Question: I trying to set the icon width at 100% of the svg container. This is my problem:

And this is the code for SVG icon
'''
<svg version="1.1" id="Layer_1" xmlns="http://www.w3.org/2000/svg" xmlns:xlink="http://www.w3.org/1999/xlink" x="0px" y="0px"
viewBox="0 0 100 100" enable-background="new 0 0 100 100" xml:space="preserve" class="icon">
<path width="100px" height="100px" fill-rule="evenodd" clip-rule="evenodd" d="M79.941,43.641h-4c-1.104,0-2-0.895-2-2c0-1.104,0.896-1.998,2-1.998h4
c1.104,0,1.999,0.895,1.999,1.998C81.94,42.747,81.046,43.641,79.941,43.641z M72.084,30.329c-0.781,0.781-2.047,0.781-2.828,0
c-0.781-0.78-0.781-2.047,0-2.827l2.828-2.828c0.781-0.781,2.047-0.781,2.828,0c0.781,0.78,0.781,2.047,0,2.828L72.084,30.329z
M69.137,45.936L69.137,45.936c1.749,2.086,2.806,4.77,2.806,7.706l0,0c0,5.227-3.349,9.66-8.014,11.305
c-0.027-1.336-0.434-2.66-1.222-3.807c3.054-1.127,5.235-4.055,5.235-7.498c0-4.418-3.581-8-7.999-8
c-1.601,0-3.083,0.482-4.333,1.291c-1.232-5.316-5.974-9.29-11.665-9.29c-6.626,0-11.998,5.372-11.998,11.999
c0,1.404,0.254,2.746,0.697,4h0.015c0.975,2.74,2.895,5.031,5.395,6.445l-0.058,0.057c-0.98,0.98-1.596,2.184-1.872,3.445
c-3.751-2.107-6.551-5.686-7.652-9.947l0,0c-0.33-1.281-0.524-2.617-0.524-4c0-8.836,7.163-15.998,15.998-15.998
c1.572,0,3.089,0.232,4.523,0.654c2.195-2.827,5.618-4.654,9.475-4.654c6.627,0,11.999,5.372,11.999,11.998
C69.942,43.157,69.649,44.602,69.137,45.936z M57.943,33.644c-2.212,0-4.214,0.898-5.662,2.35c2.34,1.436,4.286,3.453,5.629,5.853
c0.664-0.113,1.337-0.205,2.033-0.205c2.126,0,4.118,0.559,5.85,1.527l0,0c0.096-0.494,0.149-1.004,0.149-1.527
C65.942,37.225,62.361,33.644,57.943,33.644z M57.943,25.644c-1.104,0-1.999-0.895-1.999-1.999v-3.999c0-1.105,0.895-2,1.999-2
s2,0.895,2,2v3.999C59.943,24.749,59.048,25.644,57.943,25.644z M43.804,30.329l-2.828-2.827c-0.781-0.781-0.781-2.048,0-2.828
c0.78-0.781,2.047-0.781,2.828,0l2.828,2.828c0.78,0.78,0.78,2.047,0,2.827C45.851,31.11,44.584,31.11,43.804,30.329z
M42.945,60.851l2.121,2.121c1.172,1.172,1.172,3.07,0,4.242c-1.171,1.172-3.07,1.172-4.242,0c-1.171-1.172-1.171-3.07,0-4.242
L42.945,60.851z M49.944,68.849l2.121,2.121c1.172,1.172,1.172,3.072,0,4.242c-1.171,1.172-3.07,1.172-4.242,0
c-1.171-1.17-1.171-3.07,0-4.242L49.944,68.849z M56.943,60.851l2.121,2.121c1.172,1.172,1.172,3.07,0,4.242
c-1.171,1.172-3.07,1.172-4.241,0c-1.172-1.172-1.172-3.07,0-4.242L56.943,60.851z"/>
</svg>
'''
Thanks
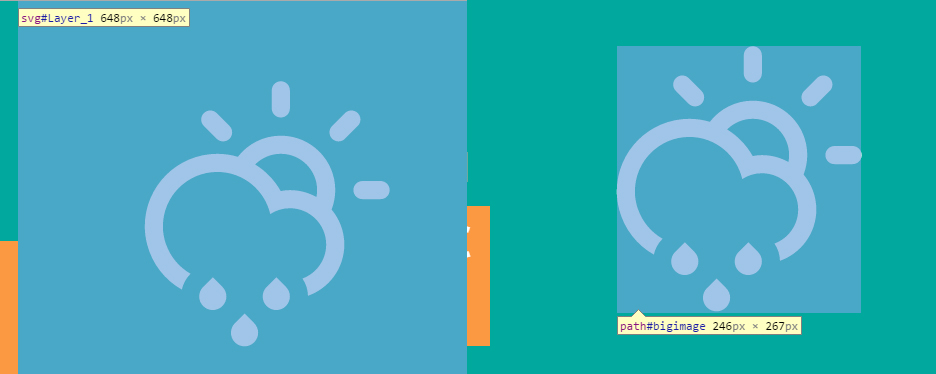
Answer: As mentioned by Robert Longson you can transform (scale) the path to the correct size and transform (translate) it to ensure it maintains the correct position
<URL>
Additional SVG Path Info
'''
transform="translate(-40,-28) scale(1.66)
'''
The values are for this path / viewbox configuration.
As an alternative, you should look into redrawing the path based on a set viewbox intended for this path to fill the viewbox.